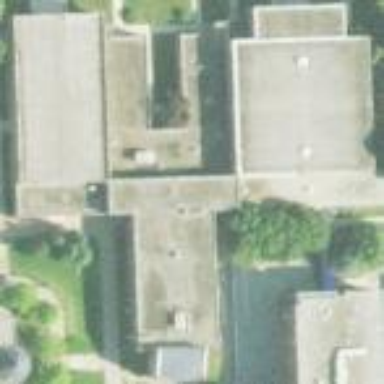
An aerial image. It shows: View of university building.